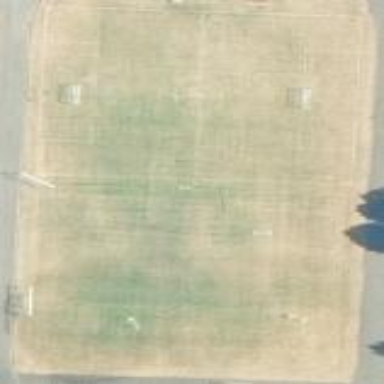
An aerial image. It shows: Grass pitch designated for soccer.